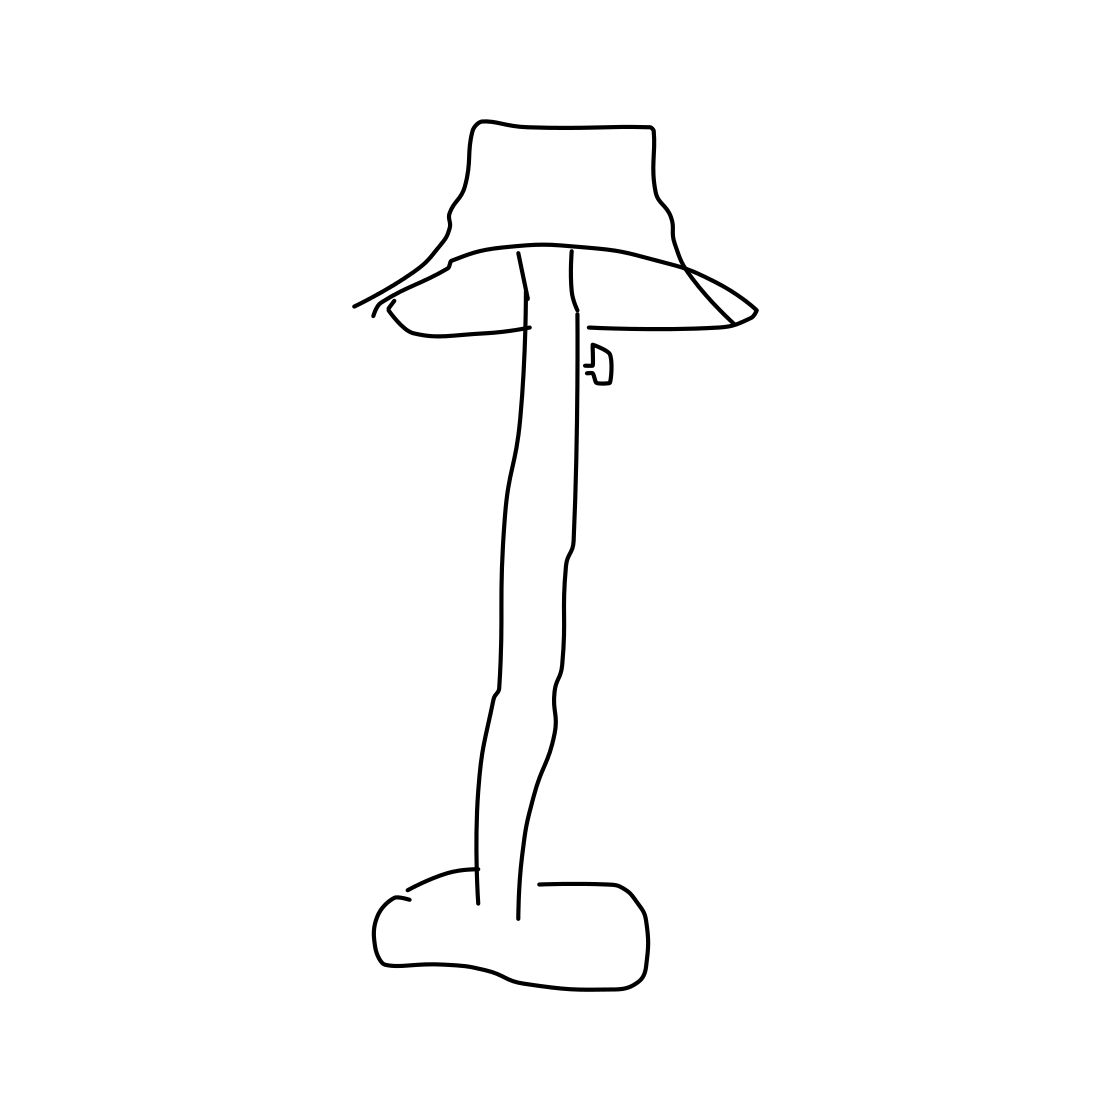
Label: floor lamp